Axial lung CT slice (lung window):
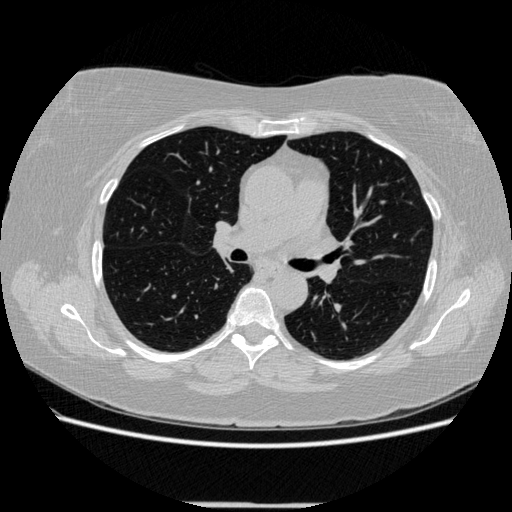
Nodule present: no